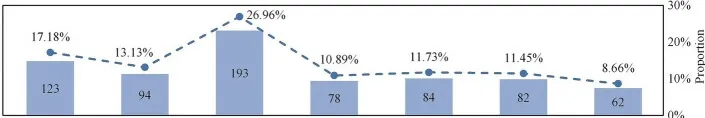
The frequency of influence types of hot days.
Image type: chart (chart)